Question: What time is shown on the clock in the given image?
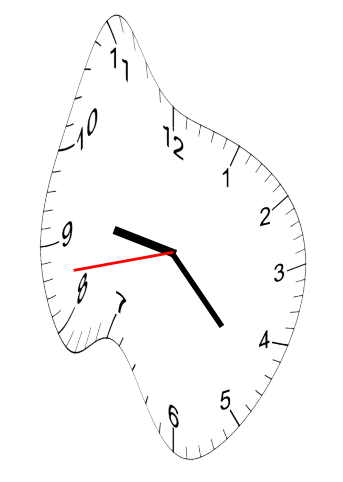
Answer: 09:22:43